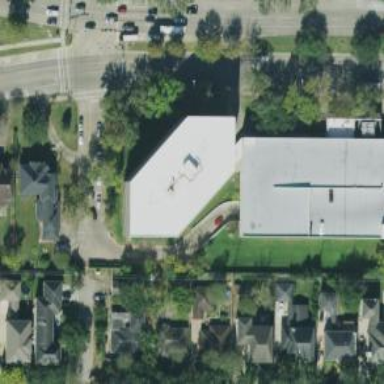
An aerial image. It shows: Office building.